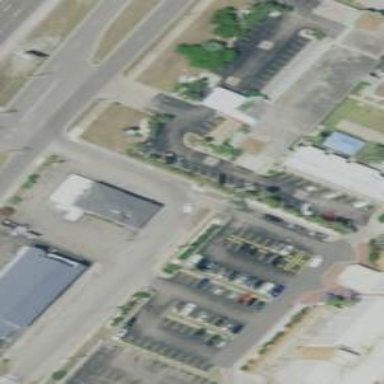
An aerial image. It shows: Paved parking area.